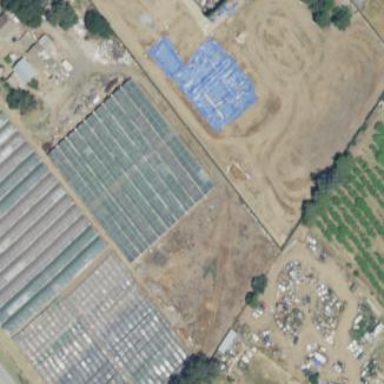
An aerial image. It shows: Greenhouse.